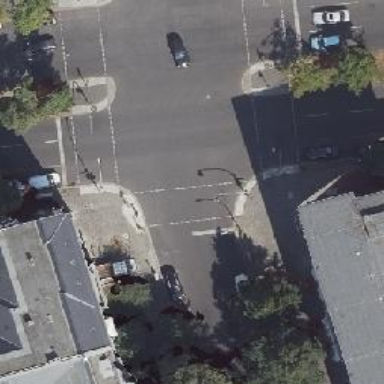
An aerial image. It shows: Crossing with traffic signals.